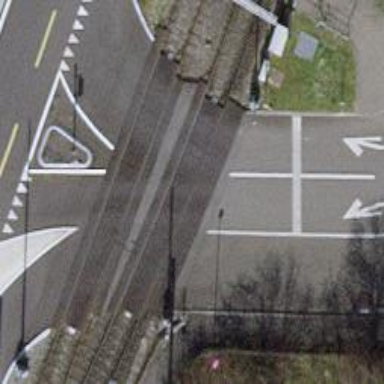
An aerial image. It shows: Level crossing with double half barrier.